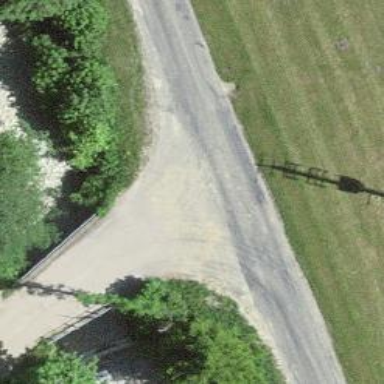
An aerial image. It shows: Well-maintained track road of grade 1.